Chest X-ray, AP view. Patient: 53 years old, sex F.
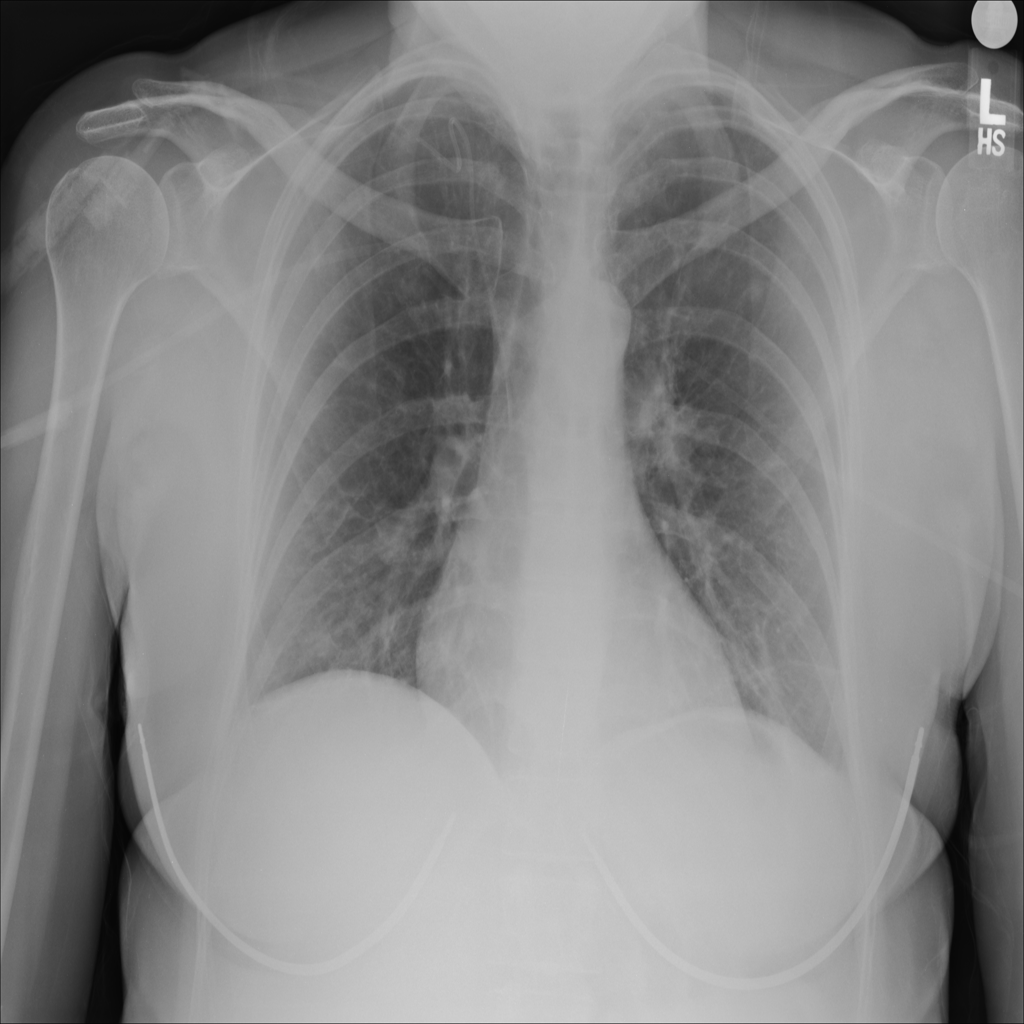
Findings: Nodule